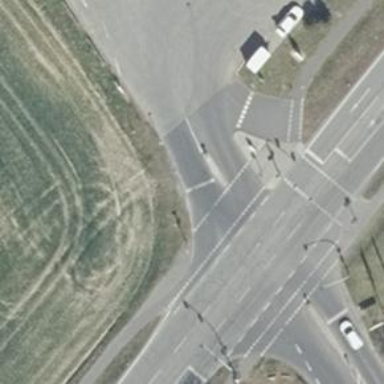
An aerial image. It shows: Road with traffic signals for signaling.